Question: I'm trying to create a section of a page where two text divs align with each other, but one floats to the right of the other. Whatever I try, the floating div seems to leave about one blank line of text before it starts.
Fiddle at <URL>
Here's what it looks like in Chrome (and Safari):

I've played with margin, padding, vertical-align, and nothing seems to get rid of the blank line between the two.
CSS is:
'''
body {
font-family: sans-serif;
font-size: 13px;
}
div.sidebar {
width: 300px;
float: right;
background: pink;
}
div.maincolumn {
background: #aaffaa;
}
div.clear {
clear: right;
}
'''
HTML is:
'''
<div class="maincolumn">
<div class="sidebar">
<h3>Constitution</h3>
We the People of the United States, in Order to form a more perfect
Union, establish Justice, insure domestic Tranquility, provide for
the common defence, promote the general Welfare, and secure the
Blessings of Liberty to ourselves and our Posterity, do ordain and
establish this Constitution for the United States of America.
</div>
<h3>Declaration</h3>
When in the Course of human events, it becomes necessary for one
people to dissolve the political bands which have connected them with
another, and to assume among the powers of the earth, the separate and
equal station to which the Laws of Nature and of Nature's God entitle
them, a decent respect to the opinions of mankind requires that they
should declare the causes which impel them to the separation.
<p/>
We hold these truths to be self-evident, that all men are created
equal, that they are endowed by their Creator with certain unalienable
Rights, that among these are Life, Liberty and the pursuit of
Happiness.--That to secure these rights, Governments are instituted
among Men, deriving their just powers from the consent of the
governed, --That whenever any Form of Government becomes destructive
of these ends, it is the Right of the People to alter or to abolish
it, and to institute new Government, laying its foundation on such
principles and organizing its powers in such form, as to them shall
seem most likely to effect their Safety and Happiness.
</div>
<div class="clear">
Edward by the grace of God King of England, lord of Ireland and
duke of Aquitaine sends greetings to all to whom the present
letters come. We have inspected the great charter of the lord
Henry, late King of England, our father, concerning the liberties
of England in these words:
</div>
'''
Is there some CSS magic which will pull up the text in the floating div?
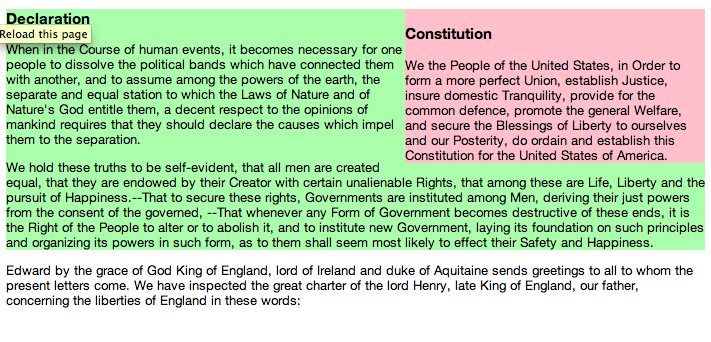
Answer: Yes. Add 'overflow:auto' to 'div.maincolumn'
'''
div.maincolumn {
background: #aaffaa;
overflow:auto;
}
'''
<URL>
Your particular layout is an example of <URL> and how 'overflow:auto' can restore the behavior you seek.